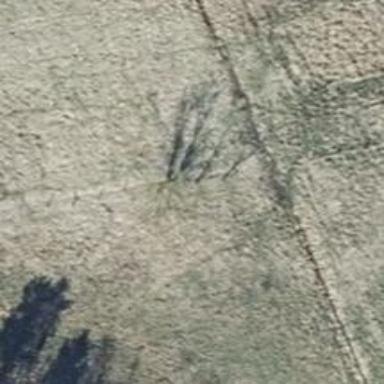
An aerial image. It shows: Deciduous broadleaved tree.